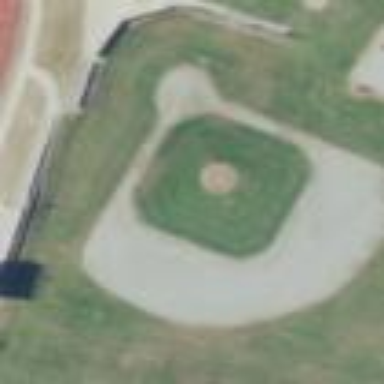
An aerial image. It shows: Baseball pitch for leisure and sports activities.